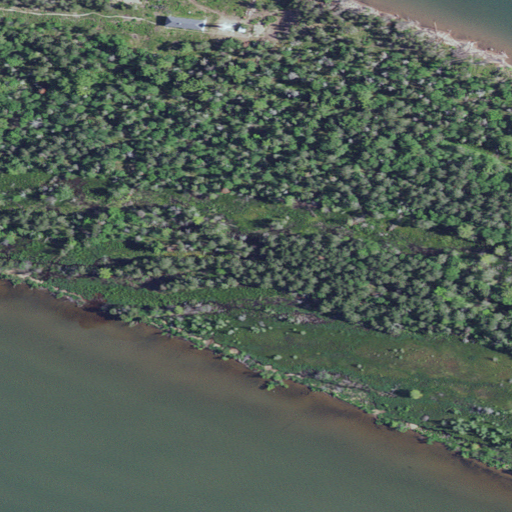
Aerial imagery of island in Wisconsin named Long Island containing woody wetlands, open water, evergreen forest, barren land, mixed forest, herbaceous wetlands, and medium intensity development